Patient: sex M, age 50
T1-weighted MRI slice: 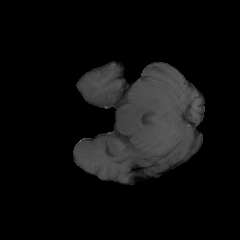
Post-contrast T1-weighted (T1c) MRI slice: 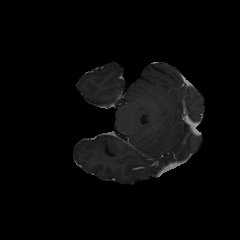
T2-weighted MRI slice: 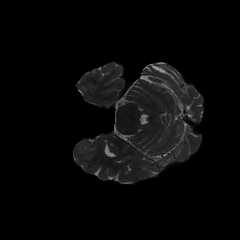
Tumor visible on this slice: no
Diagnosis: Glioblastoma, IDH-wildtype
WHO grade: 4